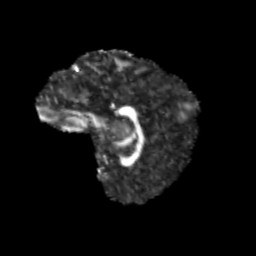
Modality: FA
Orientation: sagittal
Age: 10
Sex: female
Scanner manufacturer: siemens
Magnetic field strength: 3 T
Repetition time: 3.8 s
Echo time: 0.07 s